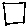
Label: square